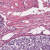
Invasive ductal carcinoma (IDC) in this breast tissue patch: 1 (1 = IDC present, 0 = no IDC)